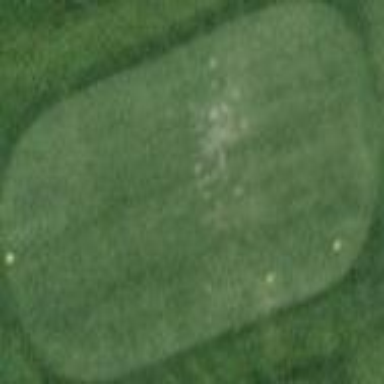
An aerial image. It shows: Grassy area designated as golf tee.